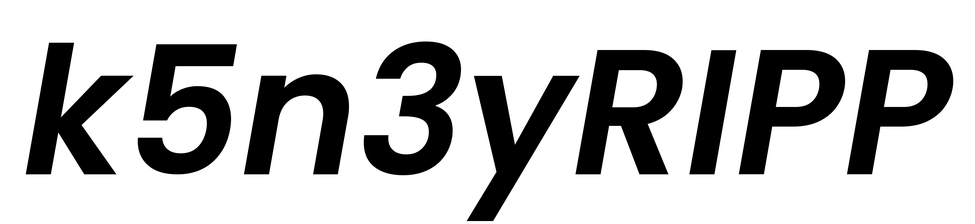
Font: Poppins-SemiBoldItalic